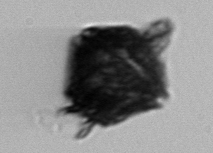
Label: Gonyaulax